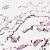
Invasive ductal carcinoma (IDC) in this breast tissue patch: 0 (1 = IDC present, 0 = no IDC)